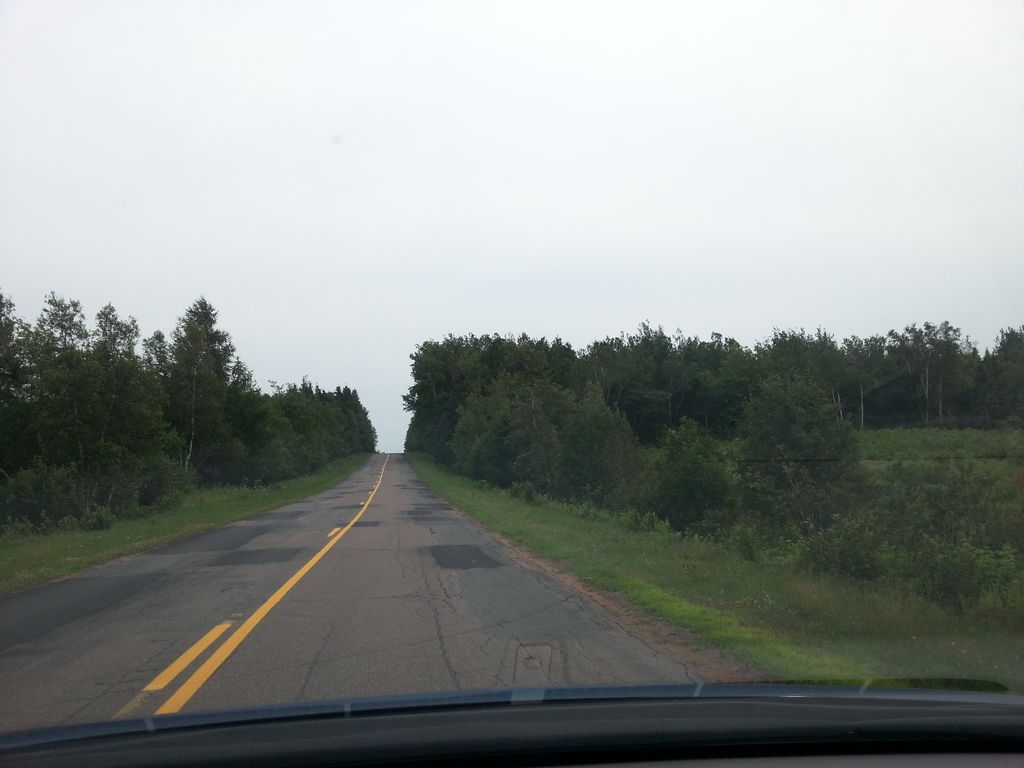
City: charlottetown